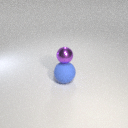
large blue rubber sphere below small purple metal sphere